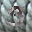
Label: 3